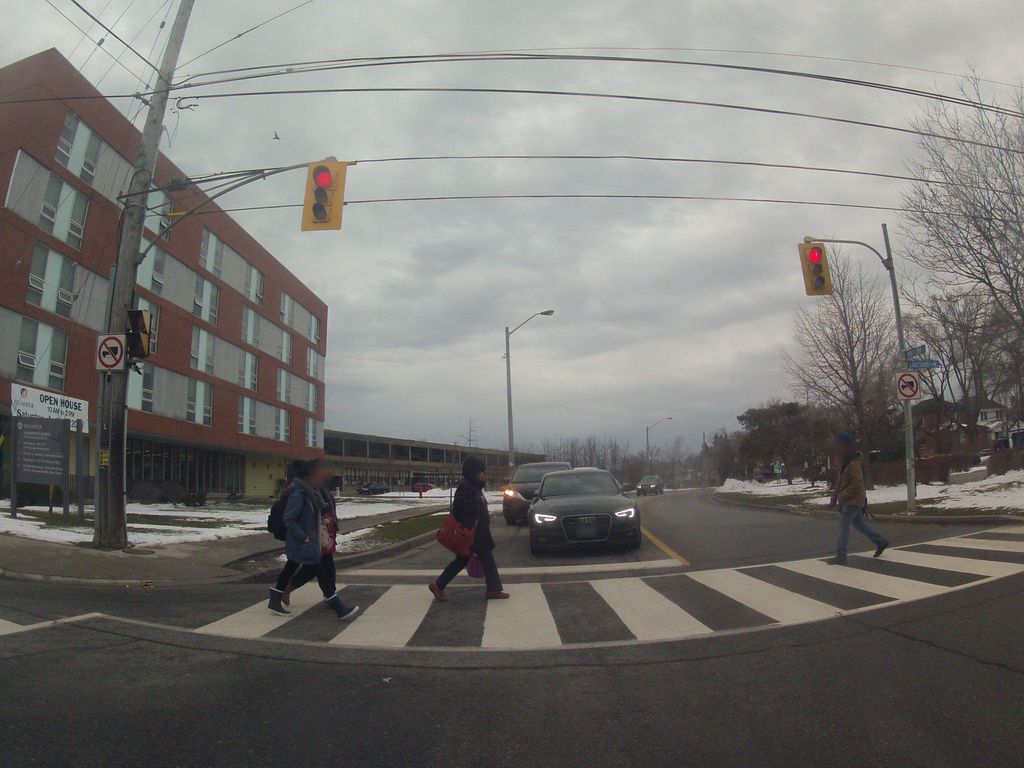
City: toronto